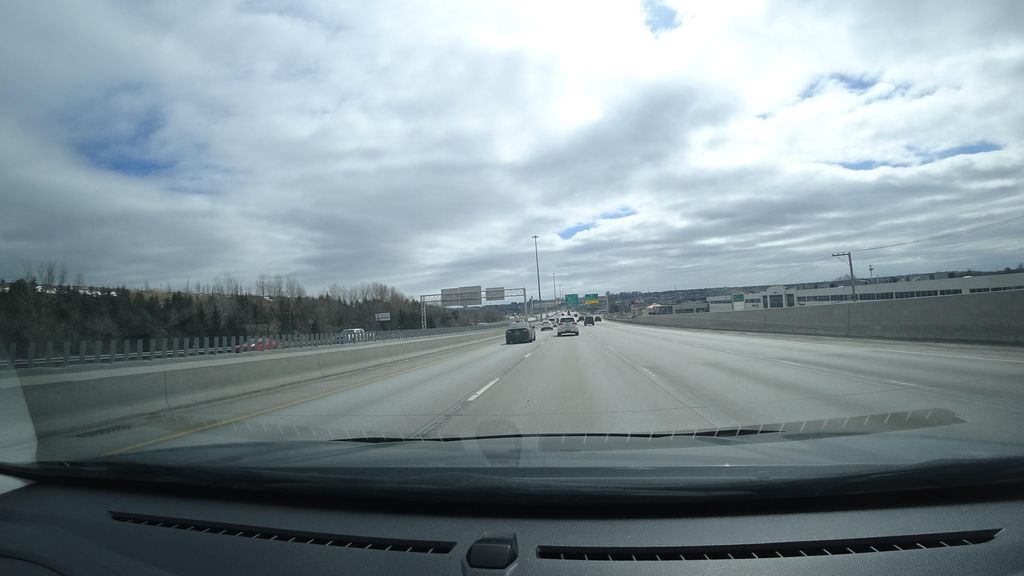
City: quebec_city